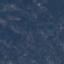
Land use / land cover class: Forest